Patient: sex F, age 26
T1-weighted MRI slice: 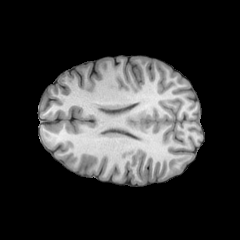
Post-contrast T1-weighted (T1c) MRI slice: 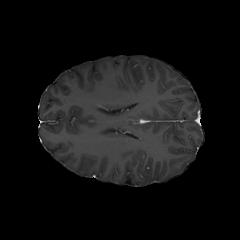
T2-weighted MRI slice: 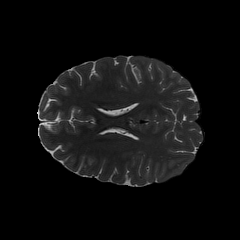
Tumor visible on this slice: no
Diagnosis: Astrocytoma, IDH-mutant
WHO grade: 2